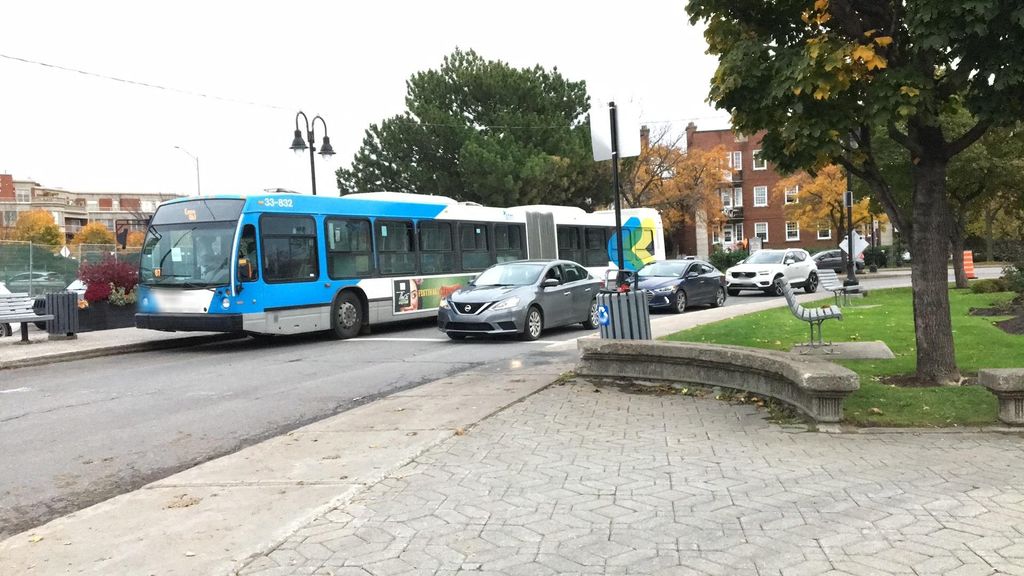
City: montreal